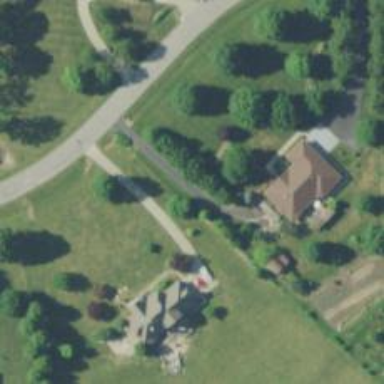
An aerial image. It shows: Driveway.